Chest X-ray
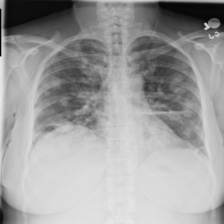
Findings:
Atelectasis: positive
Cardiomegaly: negative
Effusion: negative
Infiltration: negative
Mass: negative
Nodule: positive
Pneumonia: negative
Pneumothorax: negative
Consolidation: negative
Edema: negative
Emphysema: negative
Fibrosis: negative
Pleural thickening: negative
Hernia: negative